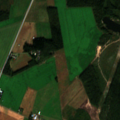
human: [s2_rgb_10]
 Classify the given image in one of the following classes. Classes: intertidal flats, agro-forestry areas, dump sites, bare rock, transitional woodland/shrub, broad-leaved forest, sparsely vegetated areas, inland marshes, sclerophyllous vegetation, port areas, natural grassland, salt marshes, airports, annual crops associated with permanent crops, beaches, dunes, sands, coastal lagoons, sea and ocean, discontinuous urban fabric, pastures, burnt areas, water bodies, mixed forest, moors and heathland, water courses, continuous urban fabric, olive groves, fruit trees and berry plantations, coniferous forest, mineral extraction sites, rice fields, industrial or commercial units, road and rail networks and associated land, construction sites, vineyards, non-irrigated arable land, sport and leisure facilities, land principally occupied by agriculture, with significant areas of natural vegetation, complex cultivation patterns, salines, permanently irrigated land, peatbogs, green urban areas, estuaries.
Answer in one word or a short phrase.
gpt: mineral extraction sites, non-irrigated arable land, land principally occupied by agriculture, with significant areas of natural vegetation, coniferous forest, transitional woodland/shrub